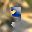
Label: 3